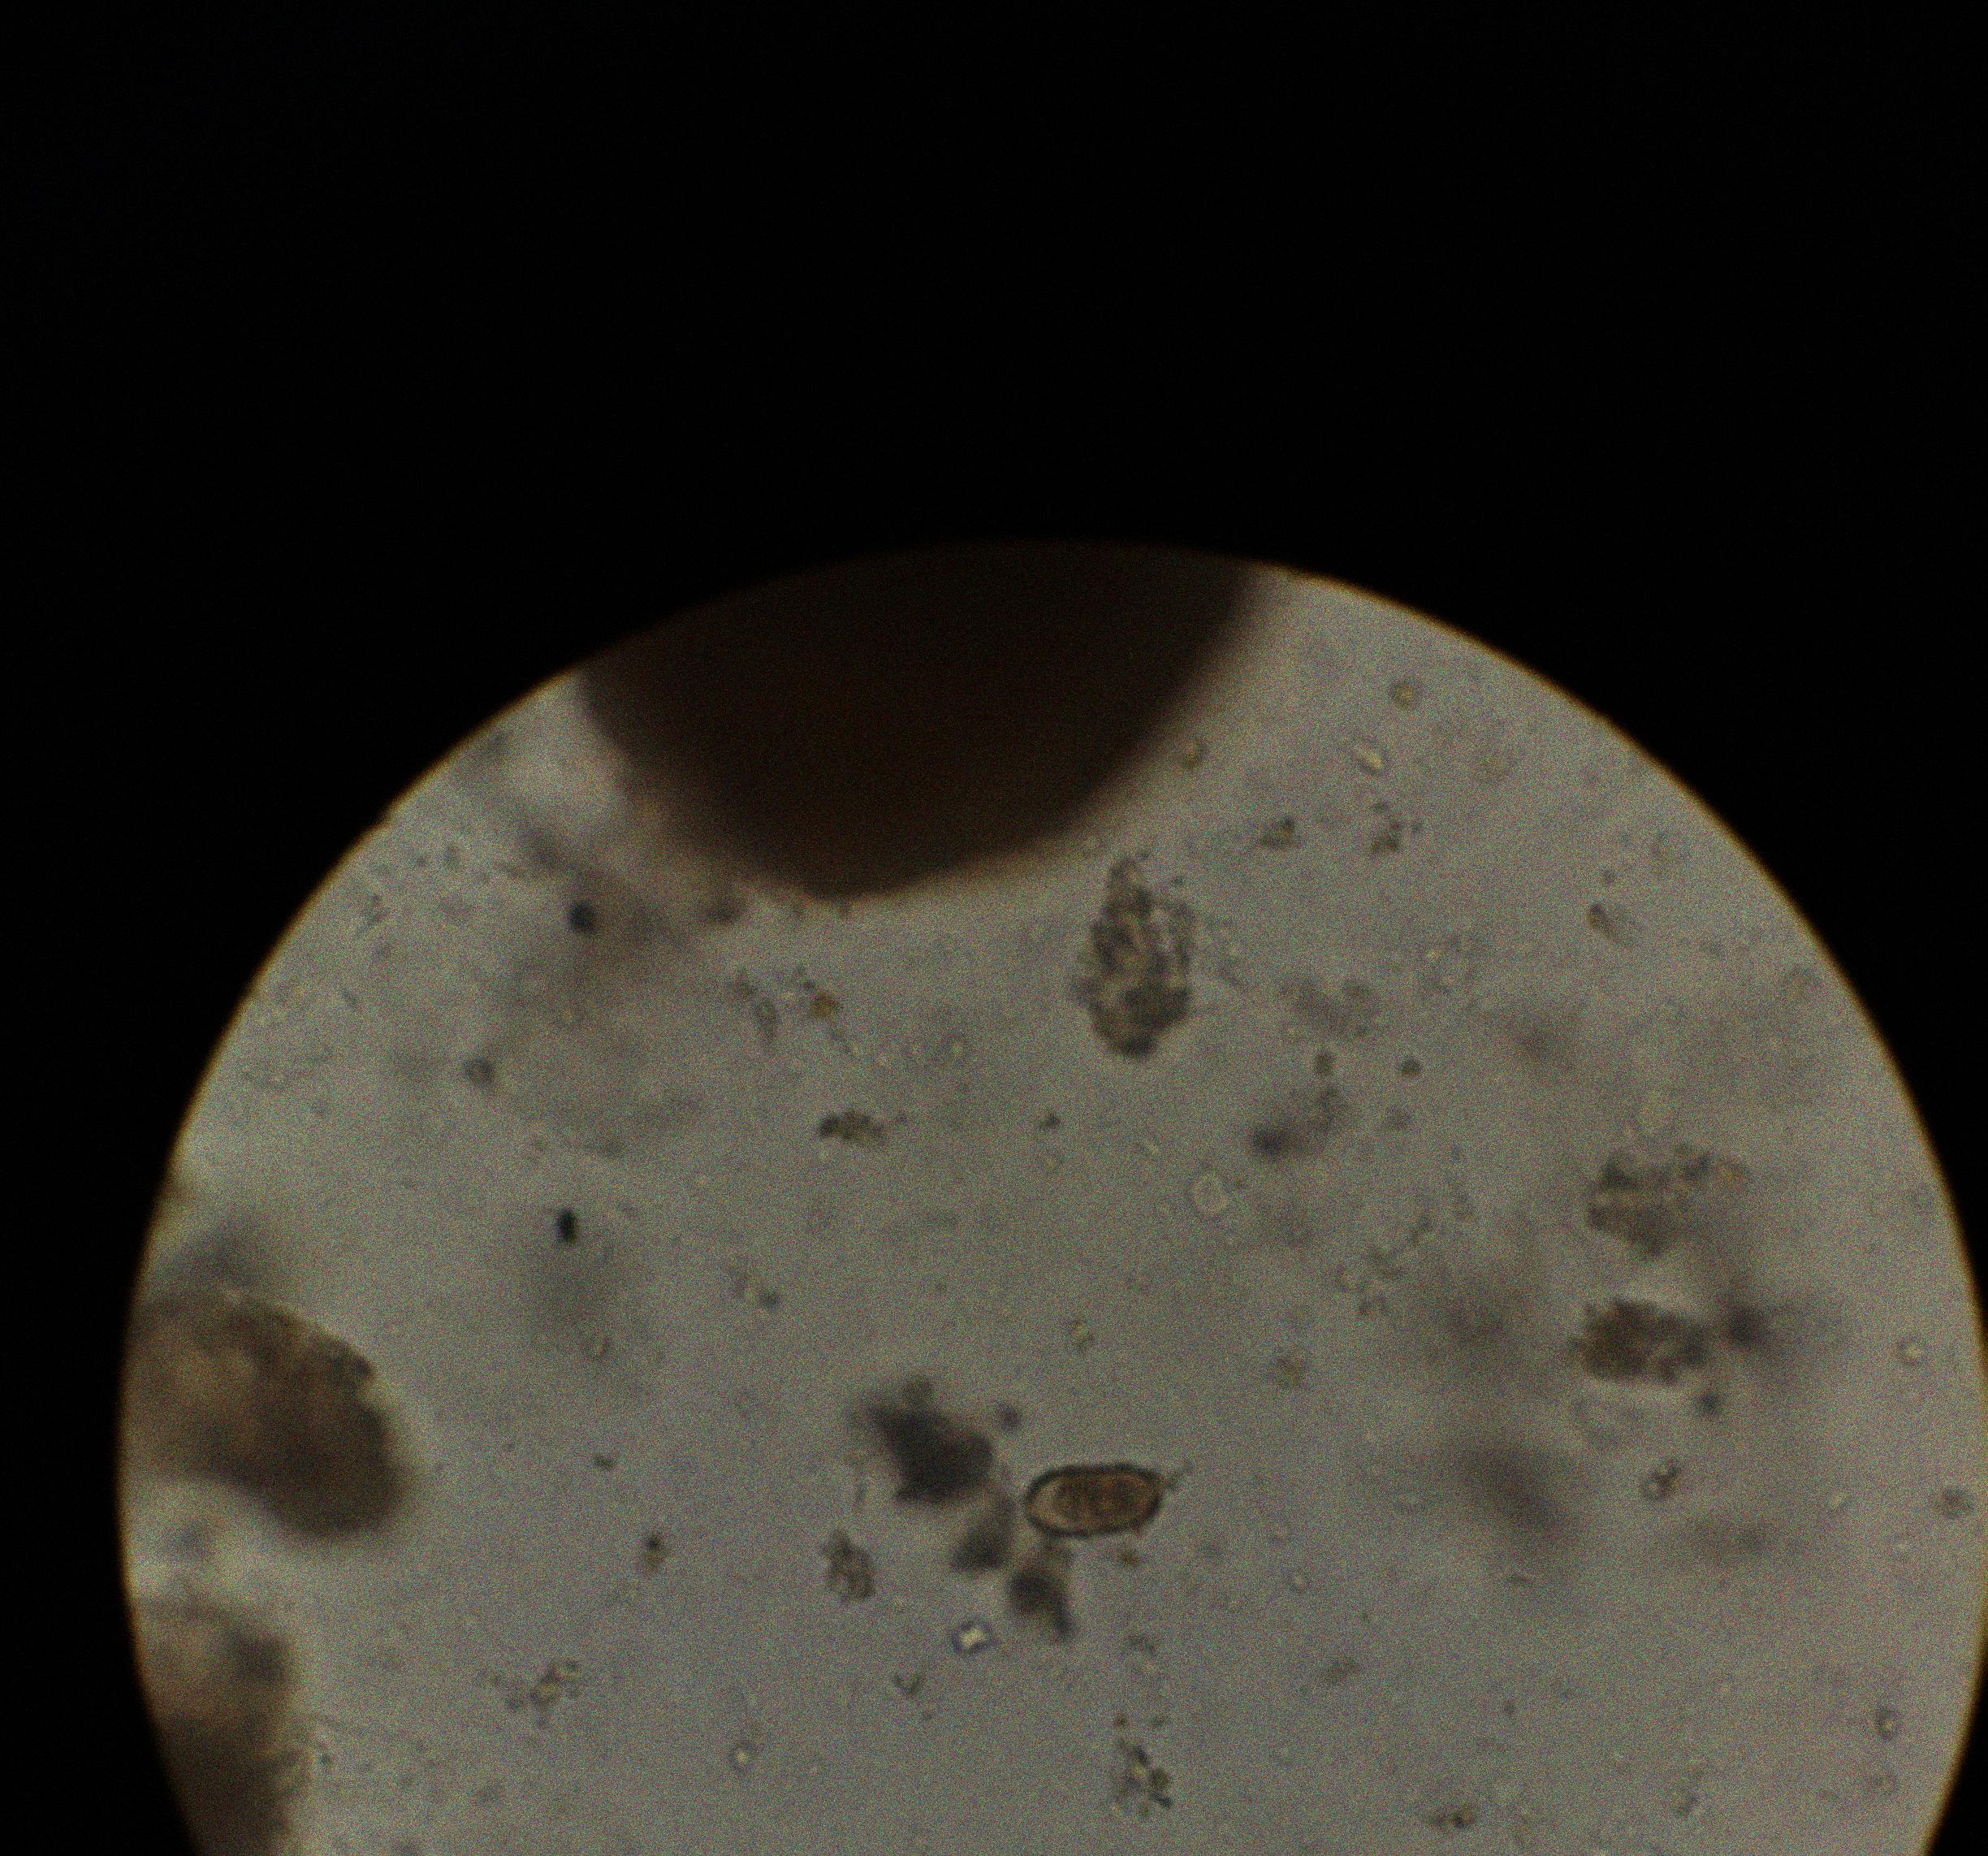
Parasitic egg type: Capillaria philippinensis